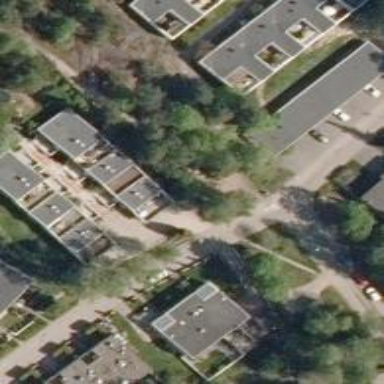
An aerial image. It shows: Informal crossing on footway.